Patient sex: M
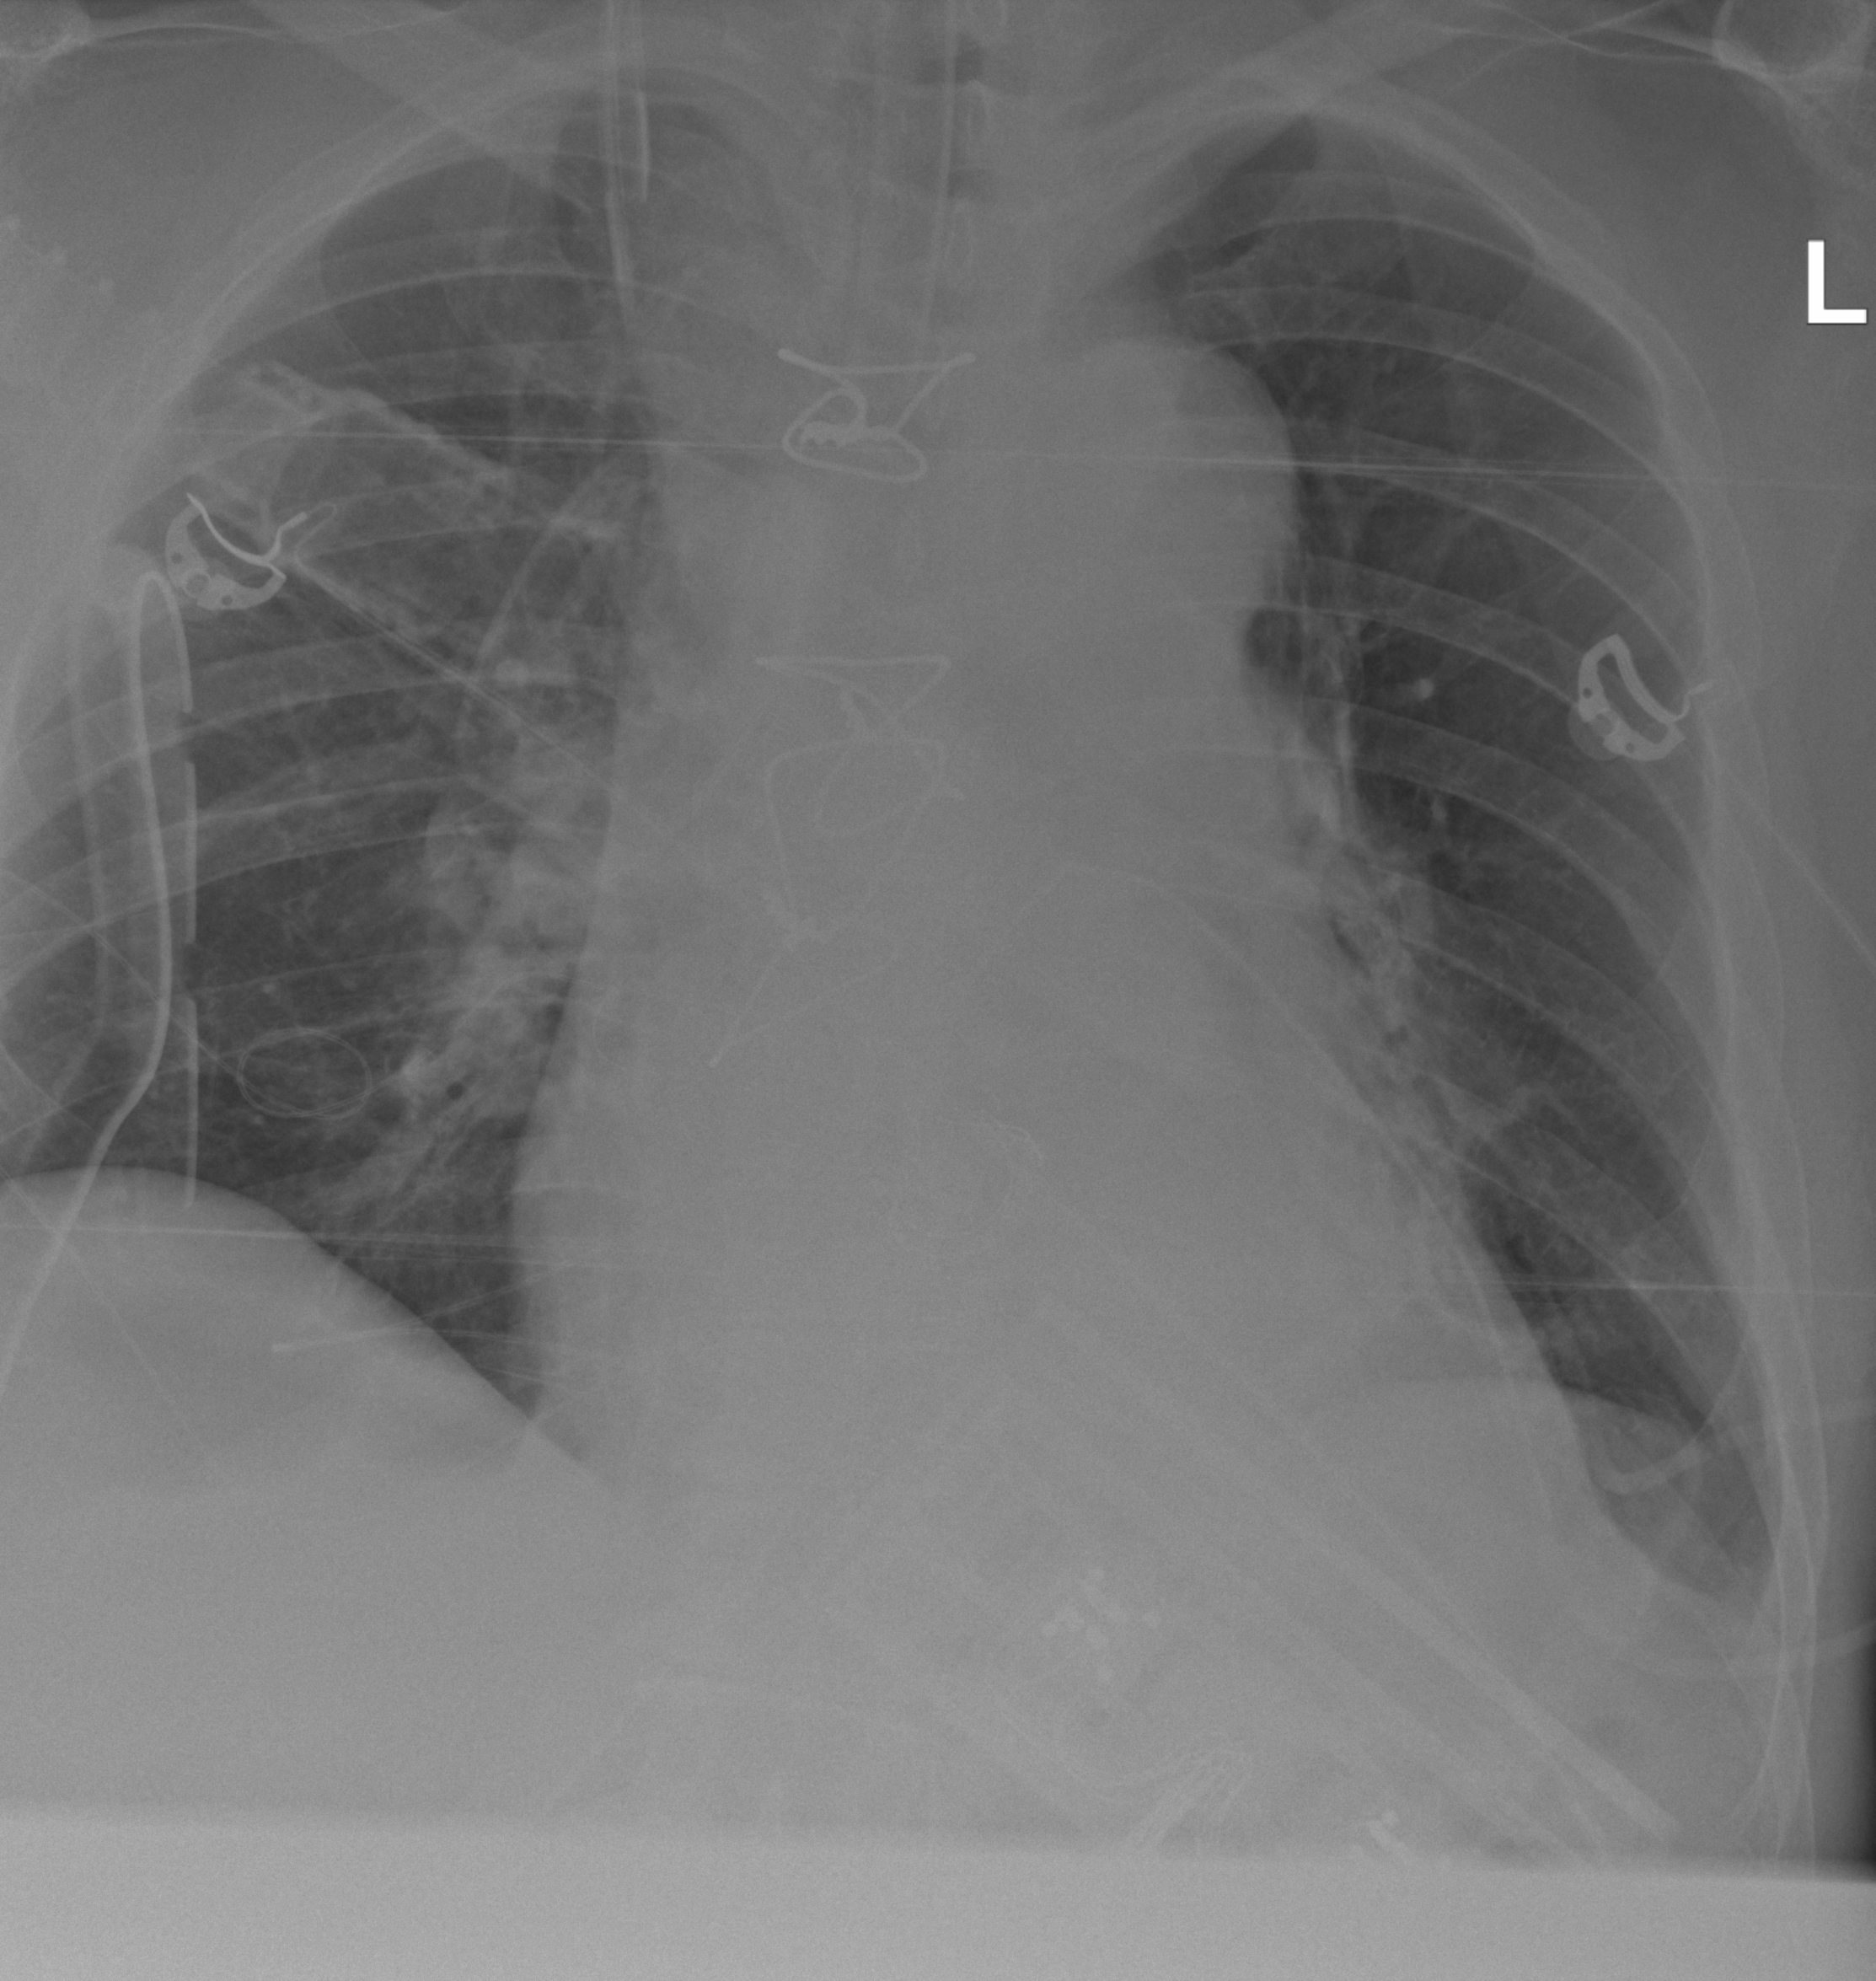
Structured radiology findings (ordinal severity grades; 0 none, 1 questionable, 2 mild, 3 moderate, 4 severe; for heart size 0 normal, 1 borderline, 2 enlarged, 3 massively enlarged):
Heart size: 2
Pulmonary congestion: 2
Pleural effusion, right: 0
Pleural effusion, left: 0
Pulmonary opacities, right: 0
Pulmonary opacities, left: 0
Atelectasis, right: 2
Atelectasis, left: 0